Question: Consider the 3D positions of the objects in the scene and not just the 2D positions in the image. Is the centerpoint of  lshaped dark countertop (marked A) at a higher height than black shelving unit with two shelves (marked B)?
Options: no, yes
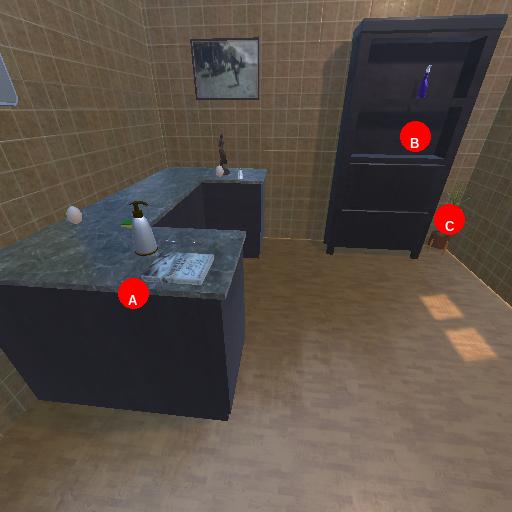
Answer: no